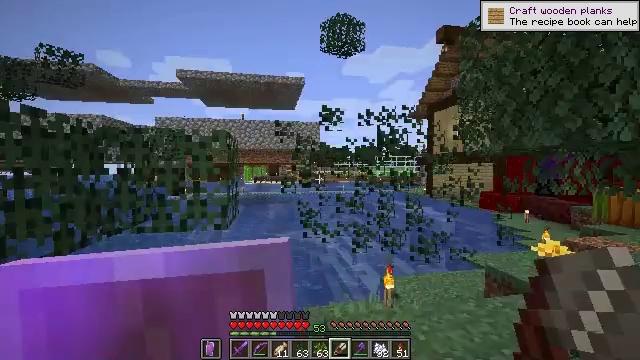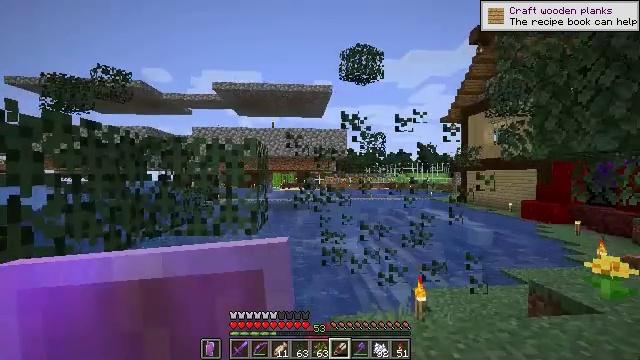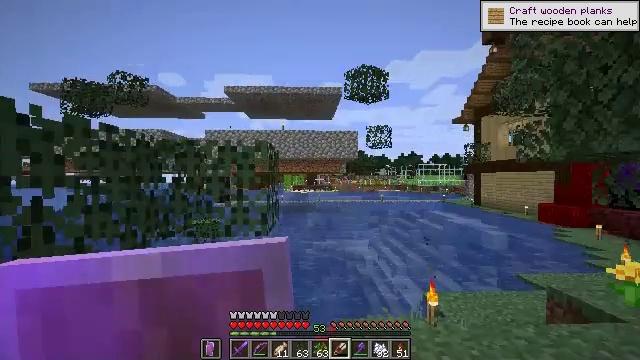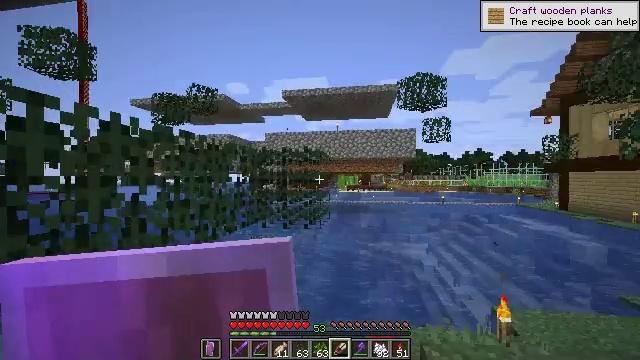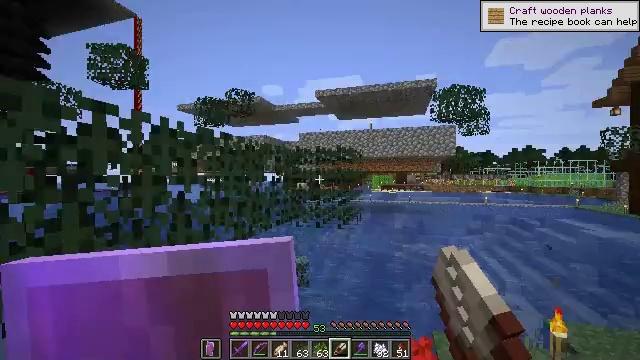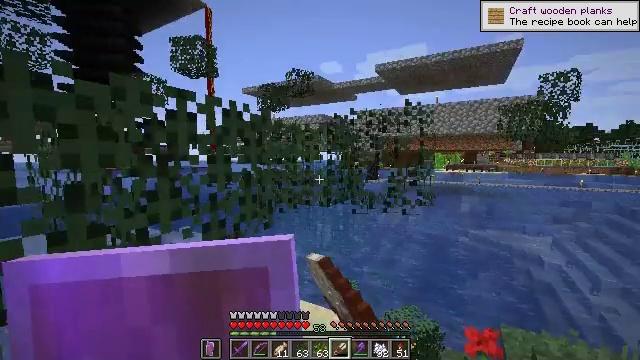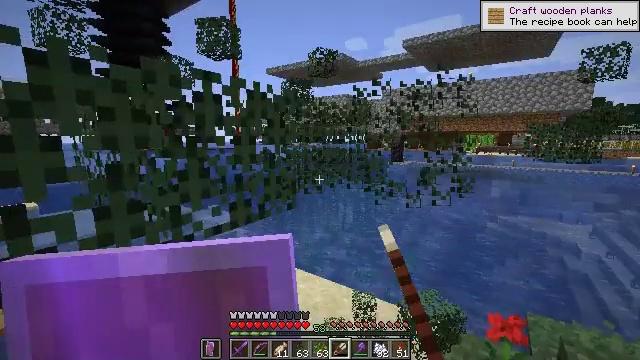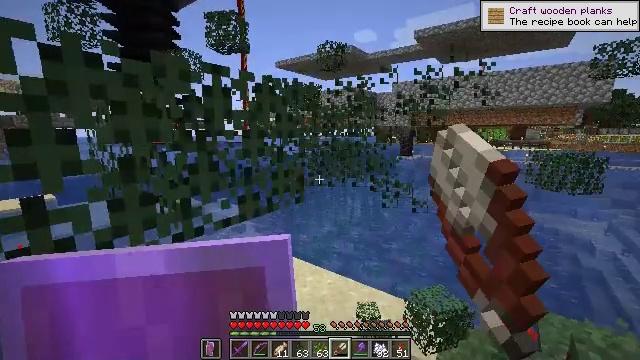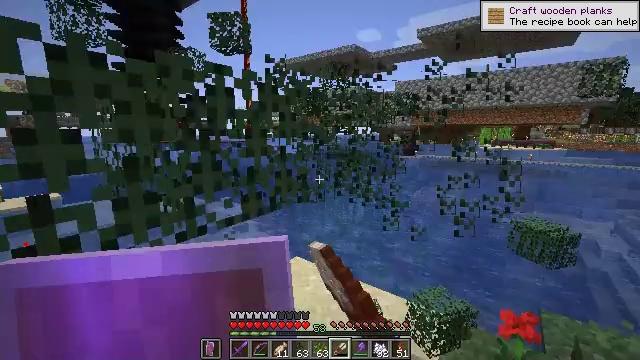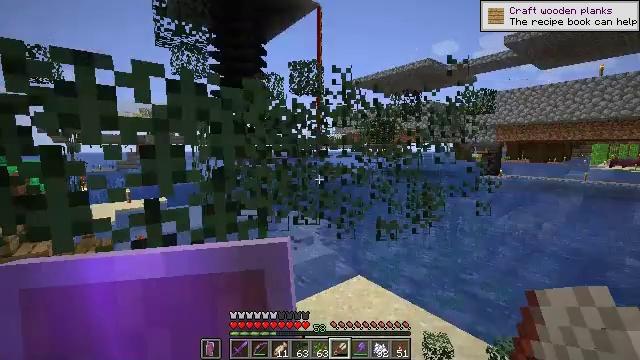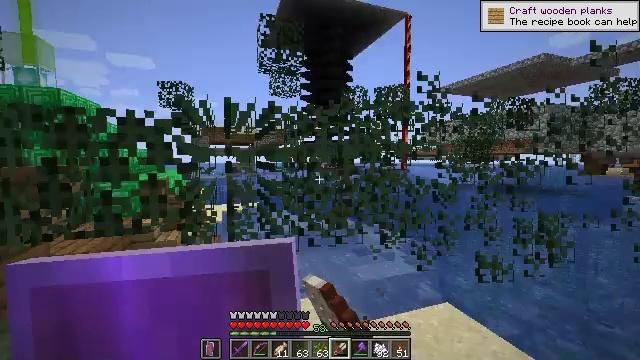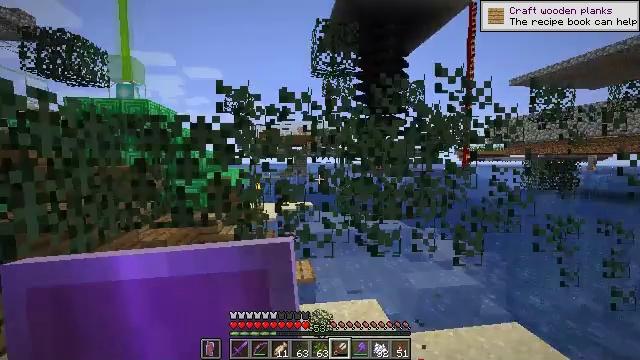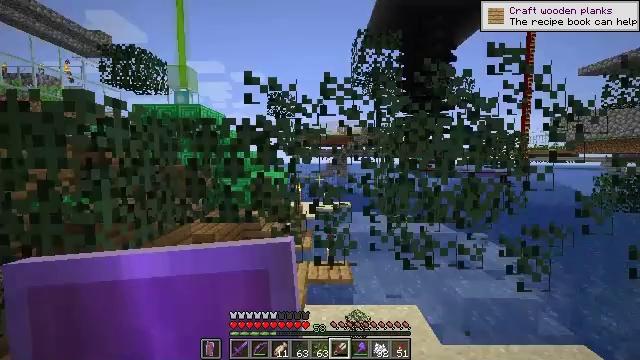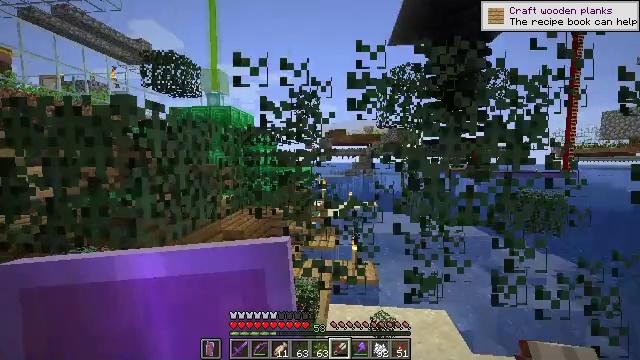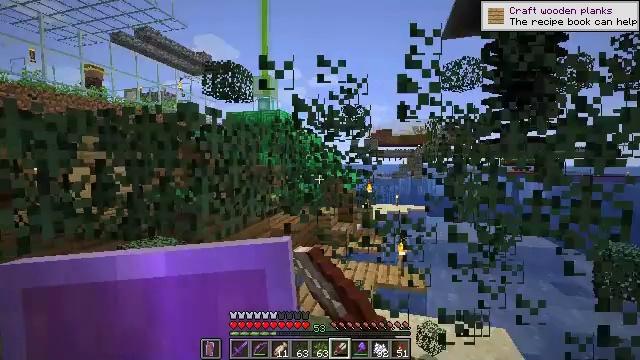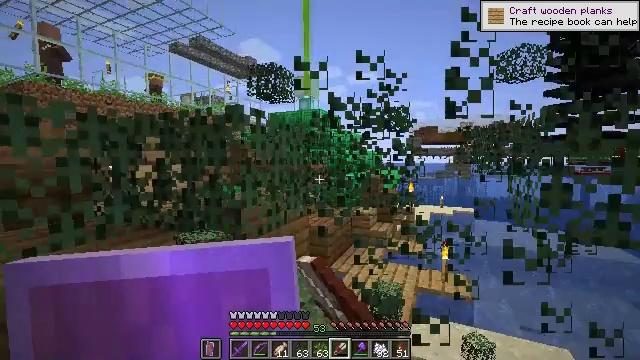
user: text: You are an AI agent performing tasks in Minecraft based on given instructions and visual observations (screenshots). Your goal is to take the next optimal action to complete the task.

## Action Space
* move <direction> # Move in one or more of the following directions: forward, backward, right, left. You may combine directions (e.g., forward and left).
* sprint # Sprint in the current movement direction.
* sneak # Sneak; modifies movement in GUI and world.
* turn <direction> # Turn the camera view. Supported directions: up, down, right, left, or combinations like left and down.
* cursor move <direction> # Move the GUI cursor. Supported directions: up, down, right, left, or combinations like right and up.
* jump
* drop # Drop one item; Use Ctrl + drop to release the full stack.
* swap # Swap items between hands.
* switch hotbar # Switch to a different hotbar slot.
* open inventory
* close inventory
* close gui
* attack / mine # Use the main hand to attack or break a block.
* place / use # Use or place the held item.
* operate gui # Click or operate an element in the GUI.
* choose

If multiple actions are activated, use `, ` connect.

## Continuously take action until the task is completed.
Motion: motion action
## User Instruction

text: Gather spruce leaves to collect foliage.
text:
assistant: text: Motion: turn left and up, attack / mine
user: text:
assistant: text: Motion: turn left, attack / mine
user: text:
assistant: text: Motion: turn left, attack / mine
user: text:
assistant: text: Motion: turn left, attack / mine
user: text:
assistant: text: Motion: turn left and down, attack / mine
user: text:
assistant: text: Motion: turn left and down, attack / mine
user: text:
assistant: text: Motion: turn left and down, attack / mine
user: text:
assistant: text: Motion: attack / mine
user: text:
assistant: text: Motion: turn left and up, attack / mine
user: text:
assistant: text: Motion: turn left and up, attack / mine
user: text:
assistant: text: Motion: turn left, attack / mine
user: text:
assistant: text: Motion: turn left, attack / mine
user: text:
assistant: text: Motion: turn left, attack / mine
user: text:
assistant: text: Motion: turn left, attack / mine
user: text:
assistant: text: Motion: turn left, attack / mine
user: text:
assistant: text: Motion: turn left and down, attack / mine
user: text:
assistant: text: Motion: turn left, attack / mine
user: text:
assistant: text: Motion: turn left, attack / mine
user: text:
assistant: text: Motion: turn left, attack / mine
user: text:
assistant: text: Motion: turn left and up, attack / mine
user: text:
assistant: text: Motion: turn left, attack / mine
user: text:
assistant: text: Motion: turn left, attack / mine
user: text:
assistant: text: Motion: turn left, attack / mine
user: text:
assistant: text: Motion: turn left, attack / mine
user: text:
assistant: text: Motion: turn left, attack / mine
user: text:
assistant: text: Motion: turn left, attack / mine
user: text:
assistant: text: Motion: turn left, attack / mine
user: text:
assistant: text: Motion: turn left and up, attack / mine
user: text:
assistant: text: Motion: turn left and up, attack / mine
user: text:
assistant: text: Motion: turn left and up, attack / mine